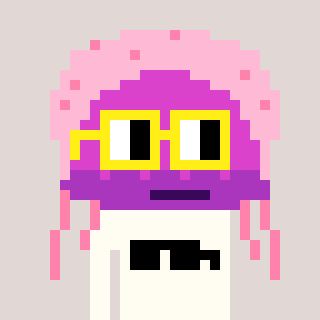
a pixel art character with square yellow glasses, a jellyfish-shaped head and a grayscale-colored body on a warm background